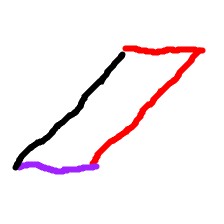
Shape: parallelogram